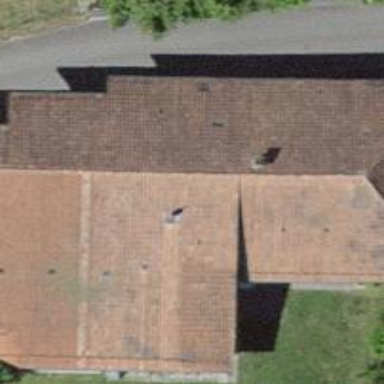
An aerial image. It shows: Building with tiled roof.